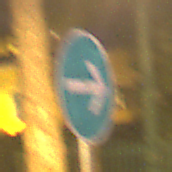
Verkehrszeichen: VorgeschriebeneFahrtrichtungHierRechts
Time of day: Night
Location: Outdoor (Urban)
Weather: Clear
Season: NotSpecified
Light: Artificial